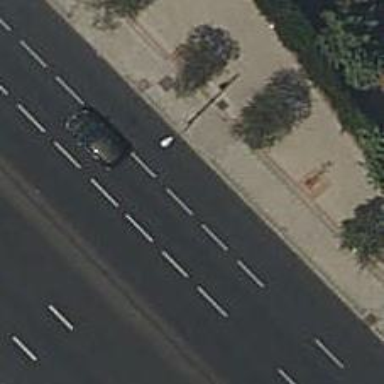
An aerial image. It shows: Primary road with asphalt surface.